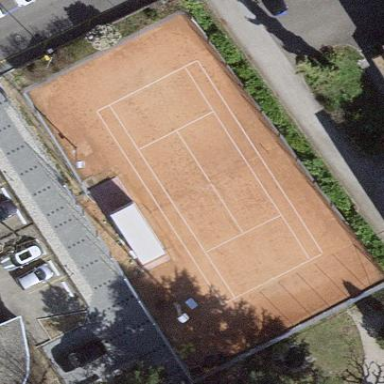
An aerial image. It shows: Clay tennis court pitch.